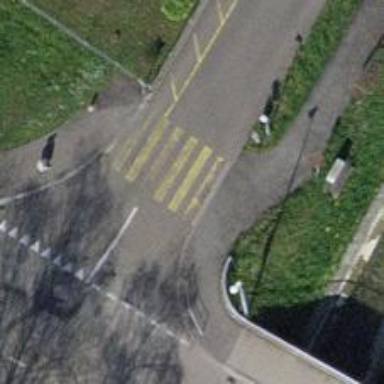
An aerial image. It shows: Marked crossing with visible markings.